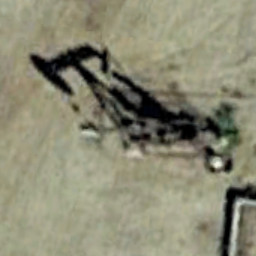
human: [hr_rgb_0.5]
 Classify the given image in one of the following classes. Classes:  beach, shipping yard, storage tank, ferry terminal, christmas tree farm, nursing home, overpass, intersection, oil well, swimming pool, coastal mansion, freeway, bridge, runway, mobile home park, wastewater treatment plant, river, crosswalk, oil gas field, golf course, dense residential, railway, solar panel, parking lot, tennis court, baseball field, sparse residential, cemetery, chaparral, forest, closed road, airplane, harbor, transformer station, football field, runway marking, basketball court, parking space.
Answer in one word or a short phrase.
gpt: oil well